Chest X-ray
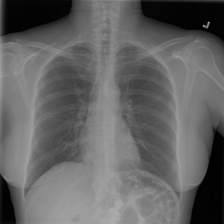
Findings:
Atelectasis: negative
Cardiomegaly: negative
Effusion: negative
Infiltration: negative
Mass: negative
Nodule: negative
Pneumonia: negative
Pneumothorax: negative
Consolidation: negative
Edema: negative
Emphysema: negative
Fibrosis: negative
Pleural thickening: negative
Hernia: negative